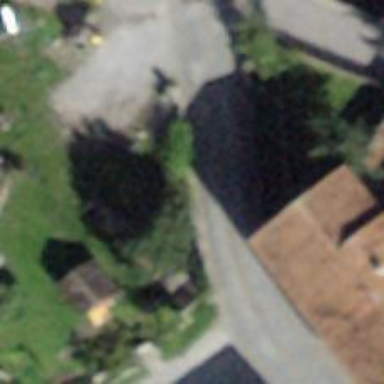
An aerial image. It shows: Residential road with sett surface and no sidewalks.